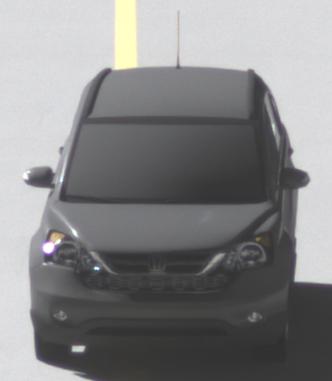
Make: Honda
Model: CR-V
Detailed model: CR-V (III) (04/10 - 10/12)
Model produced from: 2010
Model produced until: 2012
Doors: 5
Color: gray
Road condition: dry road
Daytime: morning or afternoon
Contrast: high contrast